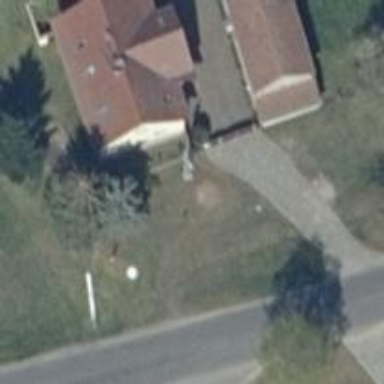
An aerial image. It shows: Simple and straightforward house.